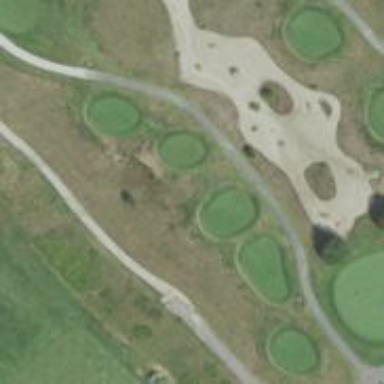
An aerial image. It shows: Service road designated as golf cart path.